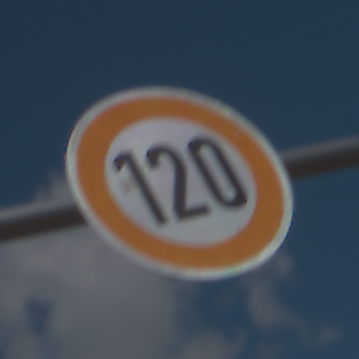
Verkehrszeichen: Geschwindigkeit120
Umgebung: Outdoor, Nature
Tageszeit: Midday
Wetter: PartlyCloudy
Licht: Natural
Jahreszeit: NotSpecified
Kontrast: HighContrast